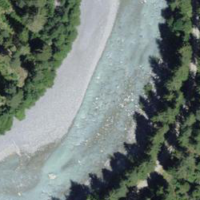
EUNIS habitat code: 15
Species observed at this site:
Galium boreale
Carduus defloratus
Echium vulgare
Linaria vulgaris
Seseli libanotis
Hippocrepis comosa